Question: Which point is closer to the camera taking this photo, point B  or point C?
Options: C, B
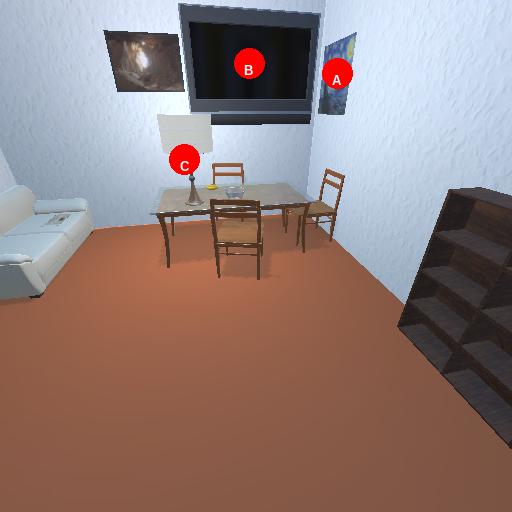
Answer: C